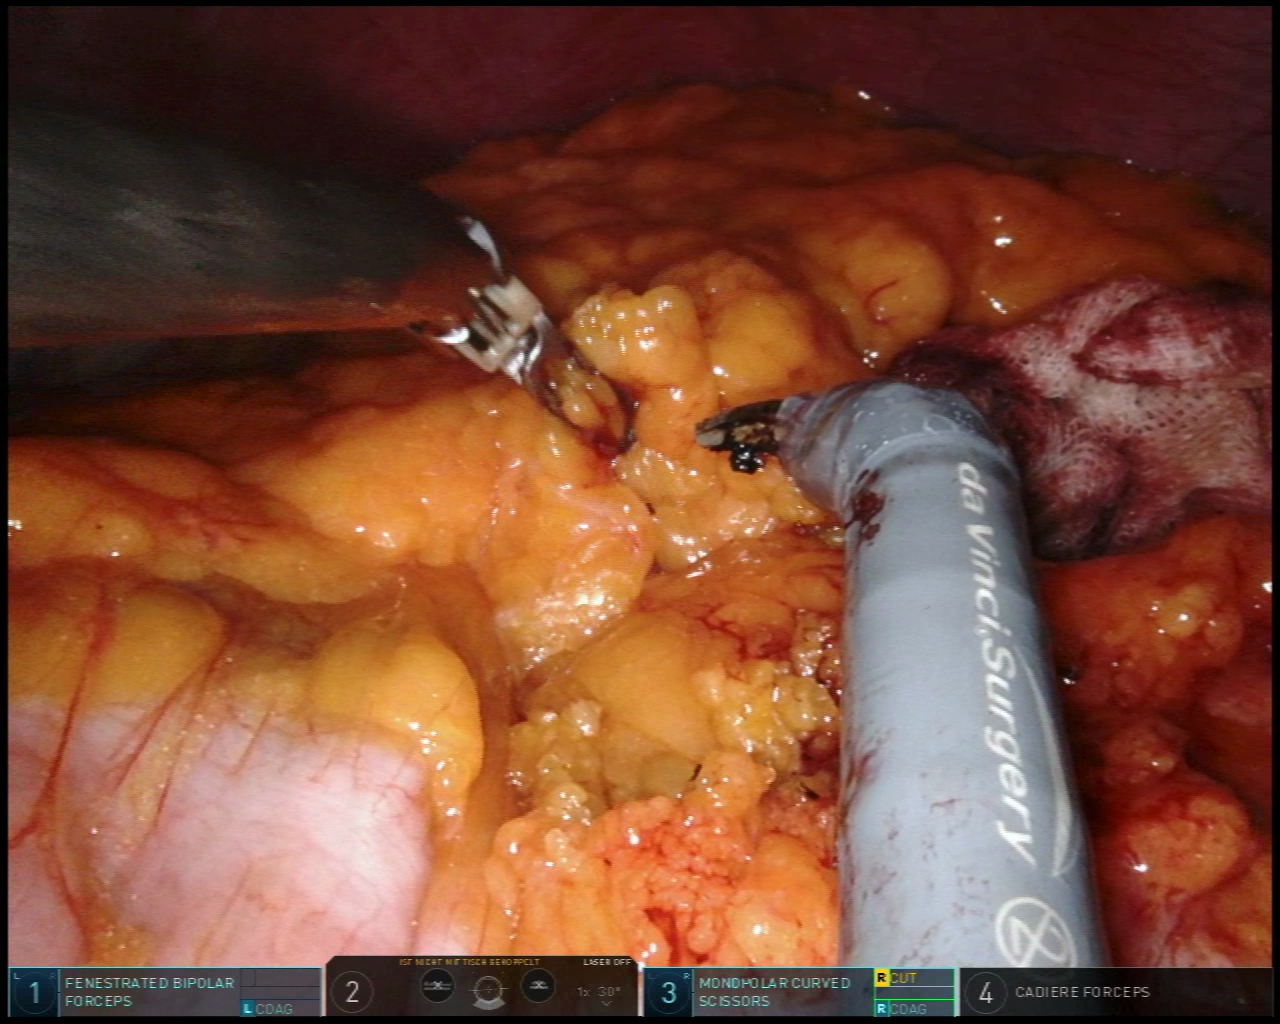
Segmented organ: colon
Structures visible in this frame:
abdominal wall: yes
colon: yes
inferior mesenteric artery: no
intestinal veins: no
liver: no
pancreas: no
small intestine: no
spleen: no
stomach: no
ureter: no
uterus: no
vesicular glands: no